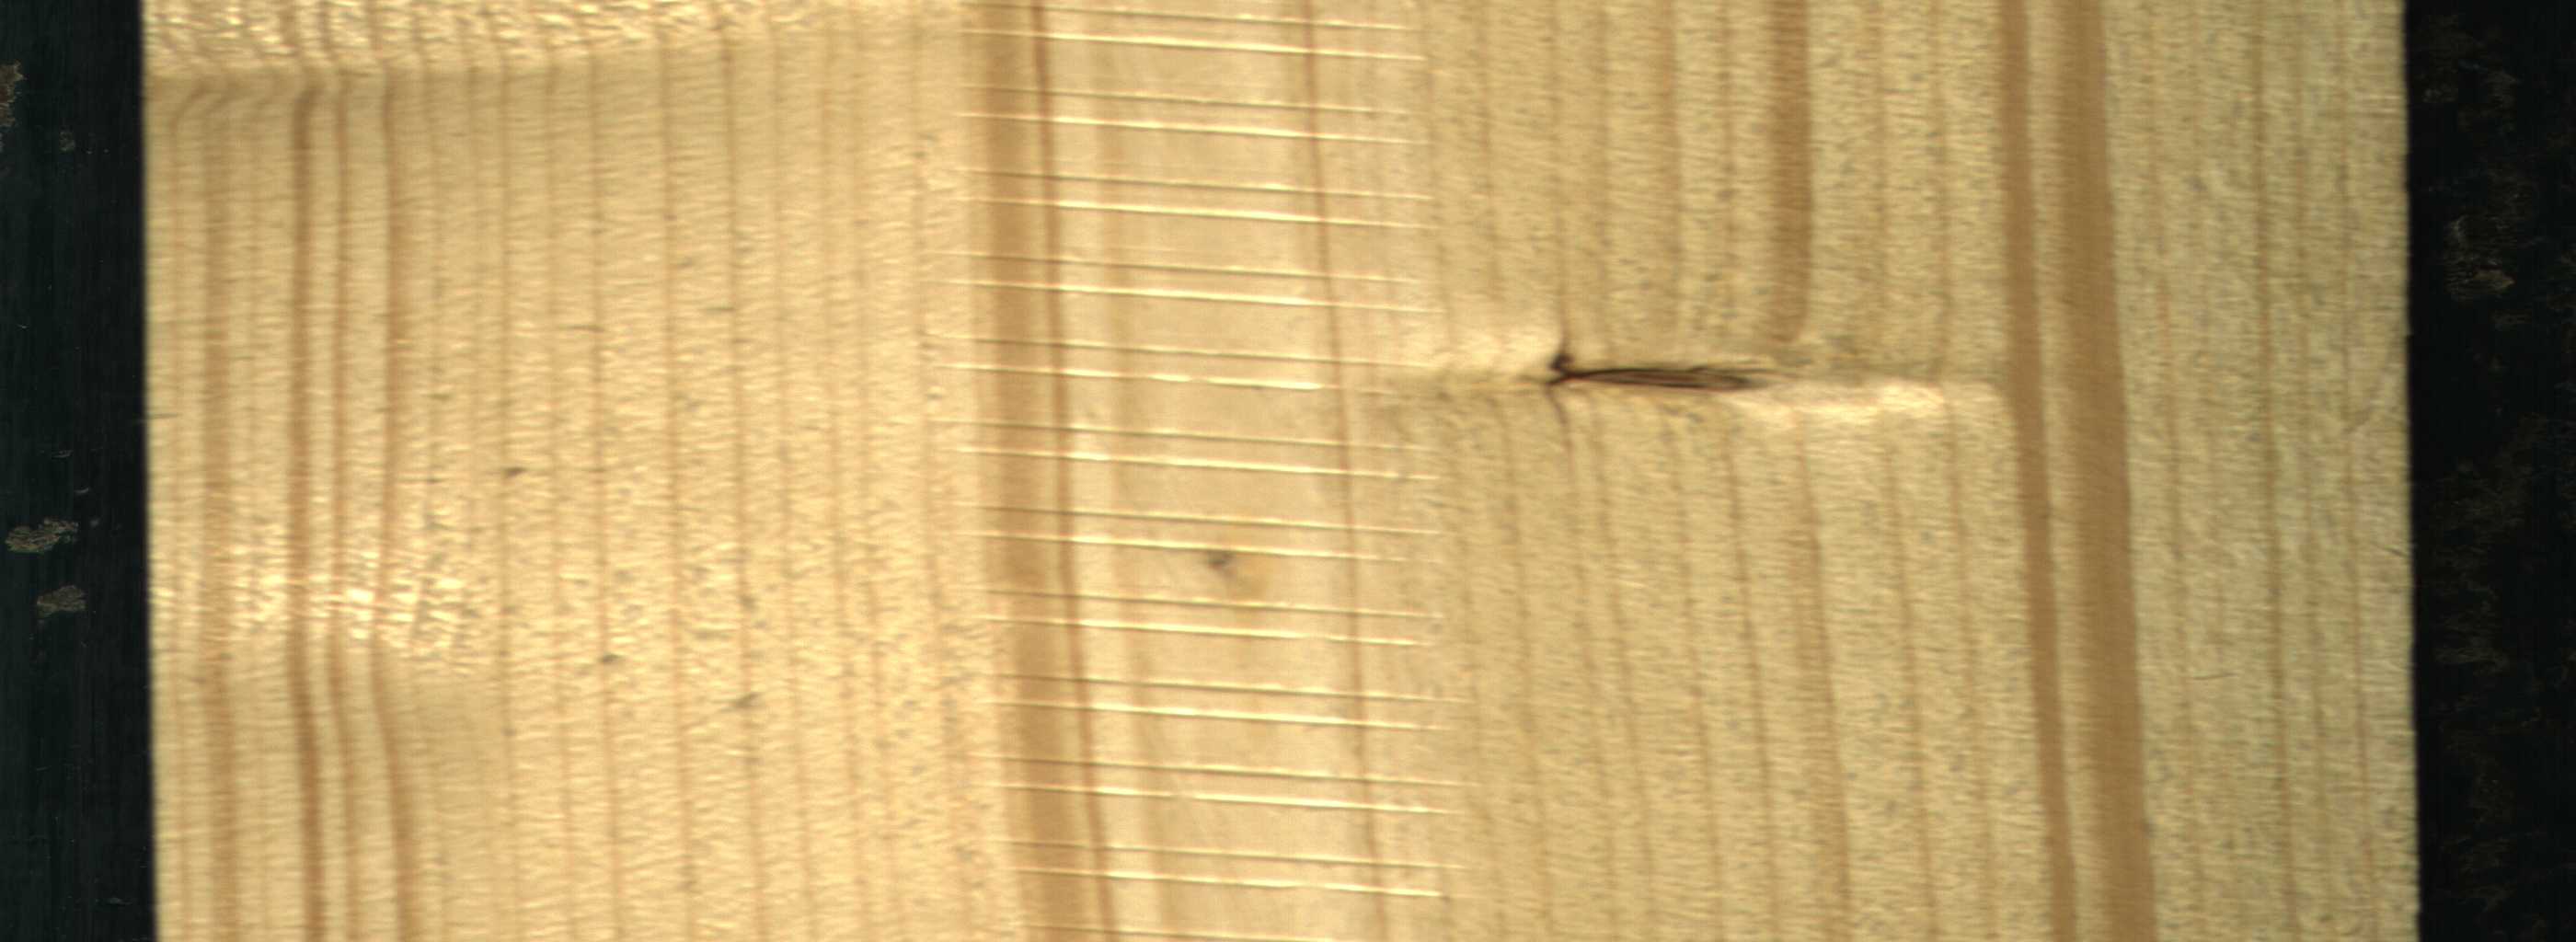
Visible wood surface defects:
Dead_Knot